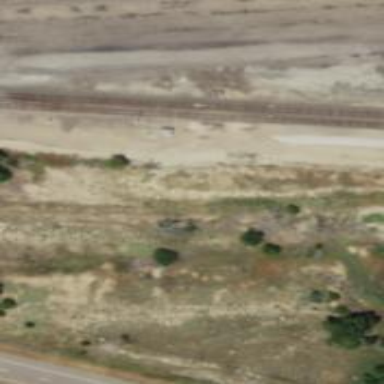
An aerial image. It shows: Railway crossover.